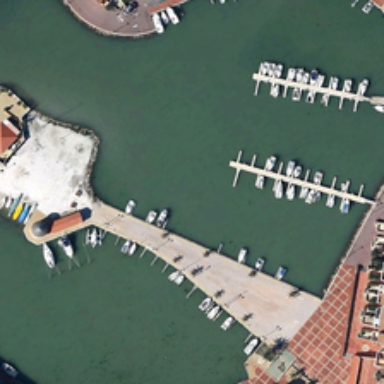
Many white ships are in the harbour .